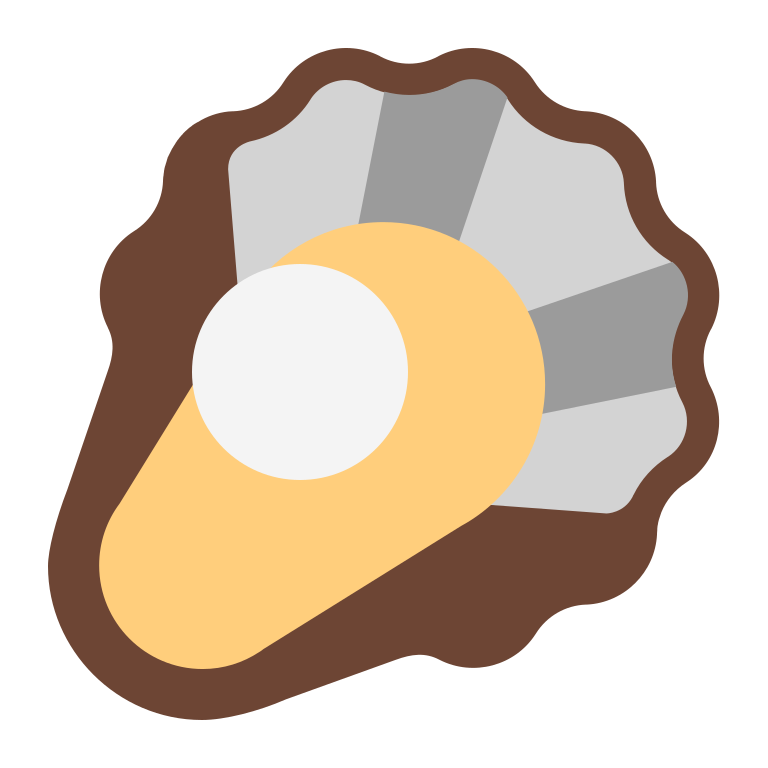
oyster flat